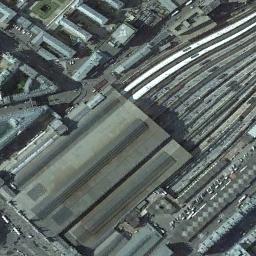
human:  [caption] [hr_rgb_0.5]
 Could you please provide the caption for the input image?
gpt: The railway station is next to some buildings .

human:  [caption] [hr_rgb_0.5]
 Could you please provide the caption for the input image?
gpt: Many buildings of different shapes are beside the railway station .

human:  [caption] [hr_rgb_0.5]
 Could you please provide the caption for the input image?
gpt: There is a fully equipped railway station in the city .

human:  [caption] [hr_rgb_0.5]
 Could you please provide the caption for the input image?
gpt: The railway station has lots of railways and a big building and some other buildings are next to the railway station .

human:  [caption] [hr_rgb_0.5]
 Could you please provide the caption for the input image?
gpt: There are some buildings around the railway station .